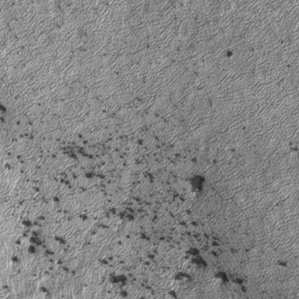
Label: frost